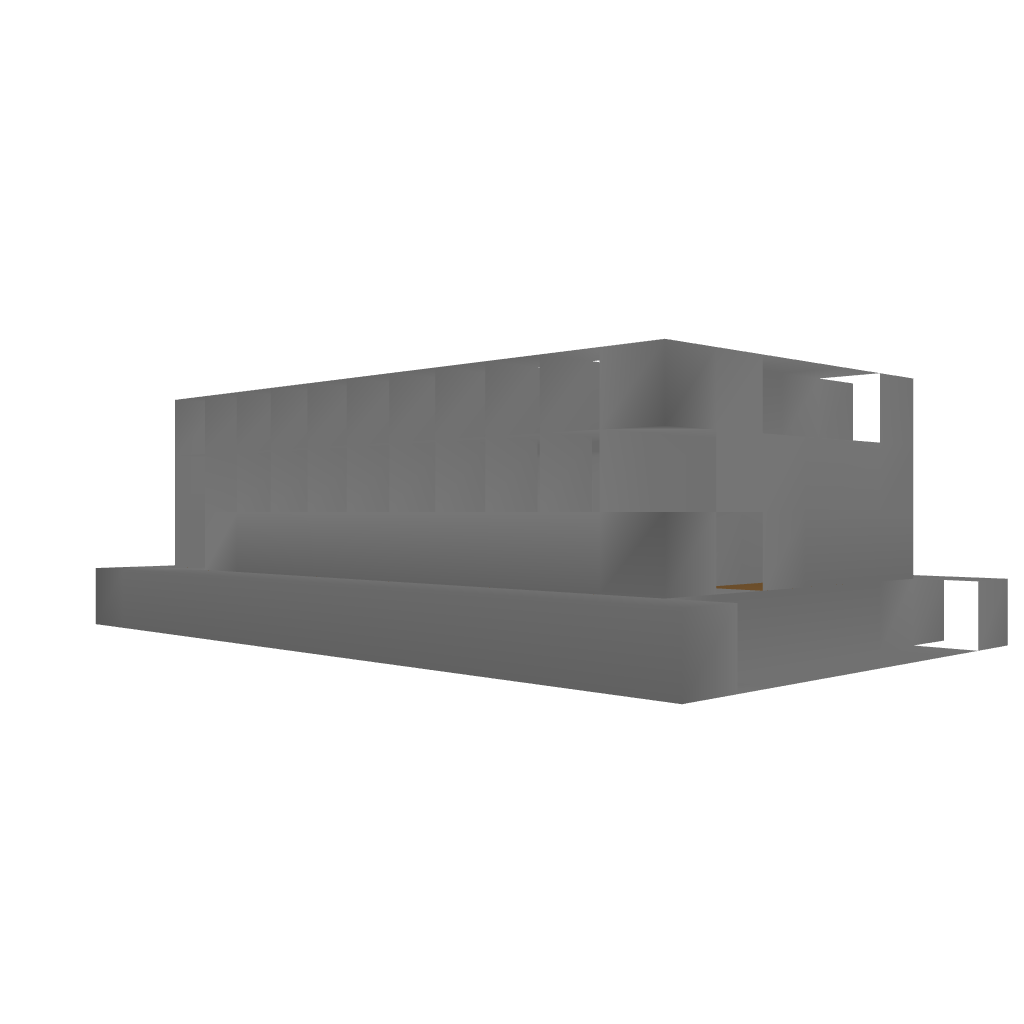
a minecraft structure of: No Night Machine bad low quality